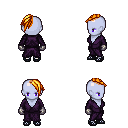
a pixel art fantasy rpg character, female body template, dark elf, purple skin, purple robe, white pants, light blonde long mohawk hairstyle, metal gloves, ghillies, four views (front, back, left, right), 2x2 character sprite sheet, small pixel art, hard edges, no anti-aliasing